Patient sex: M
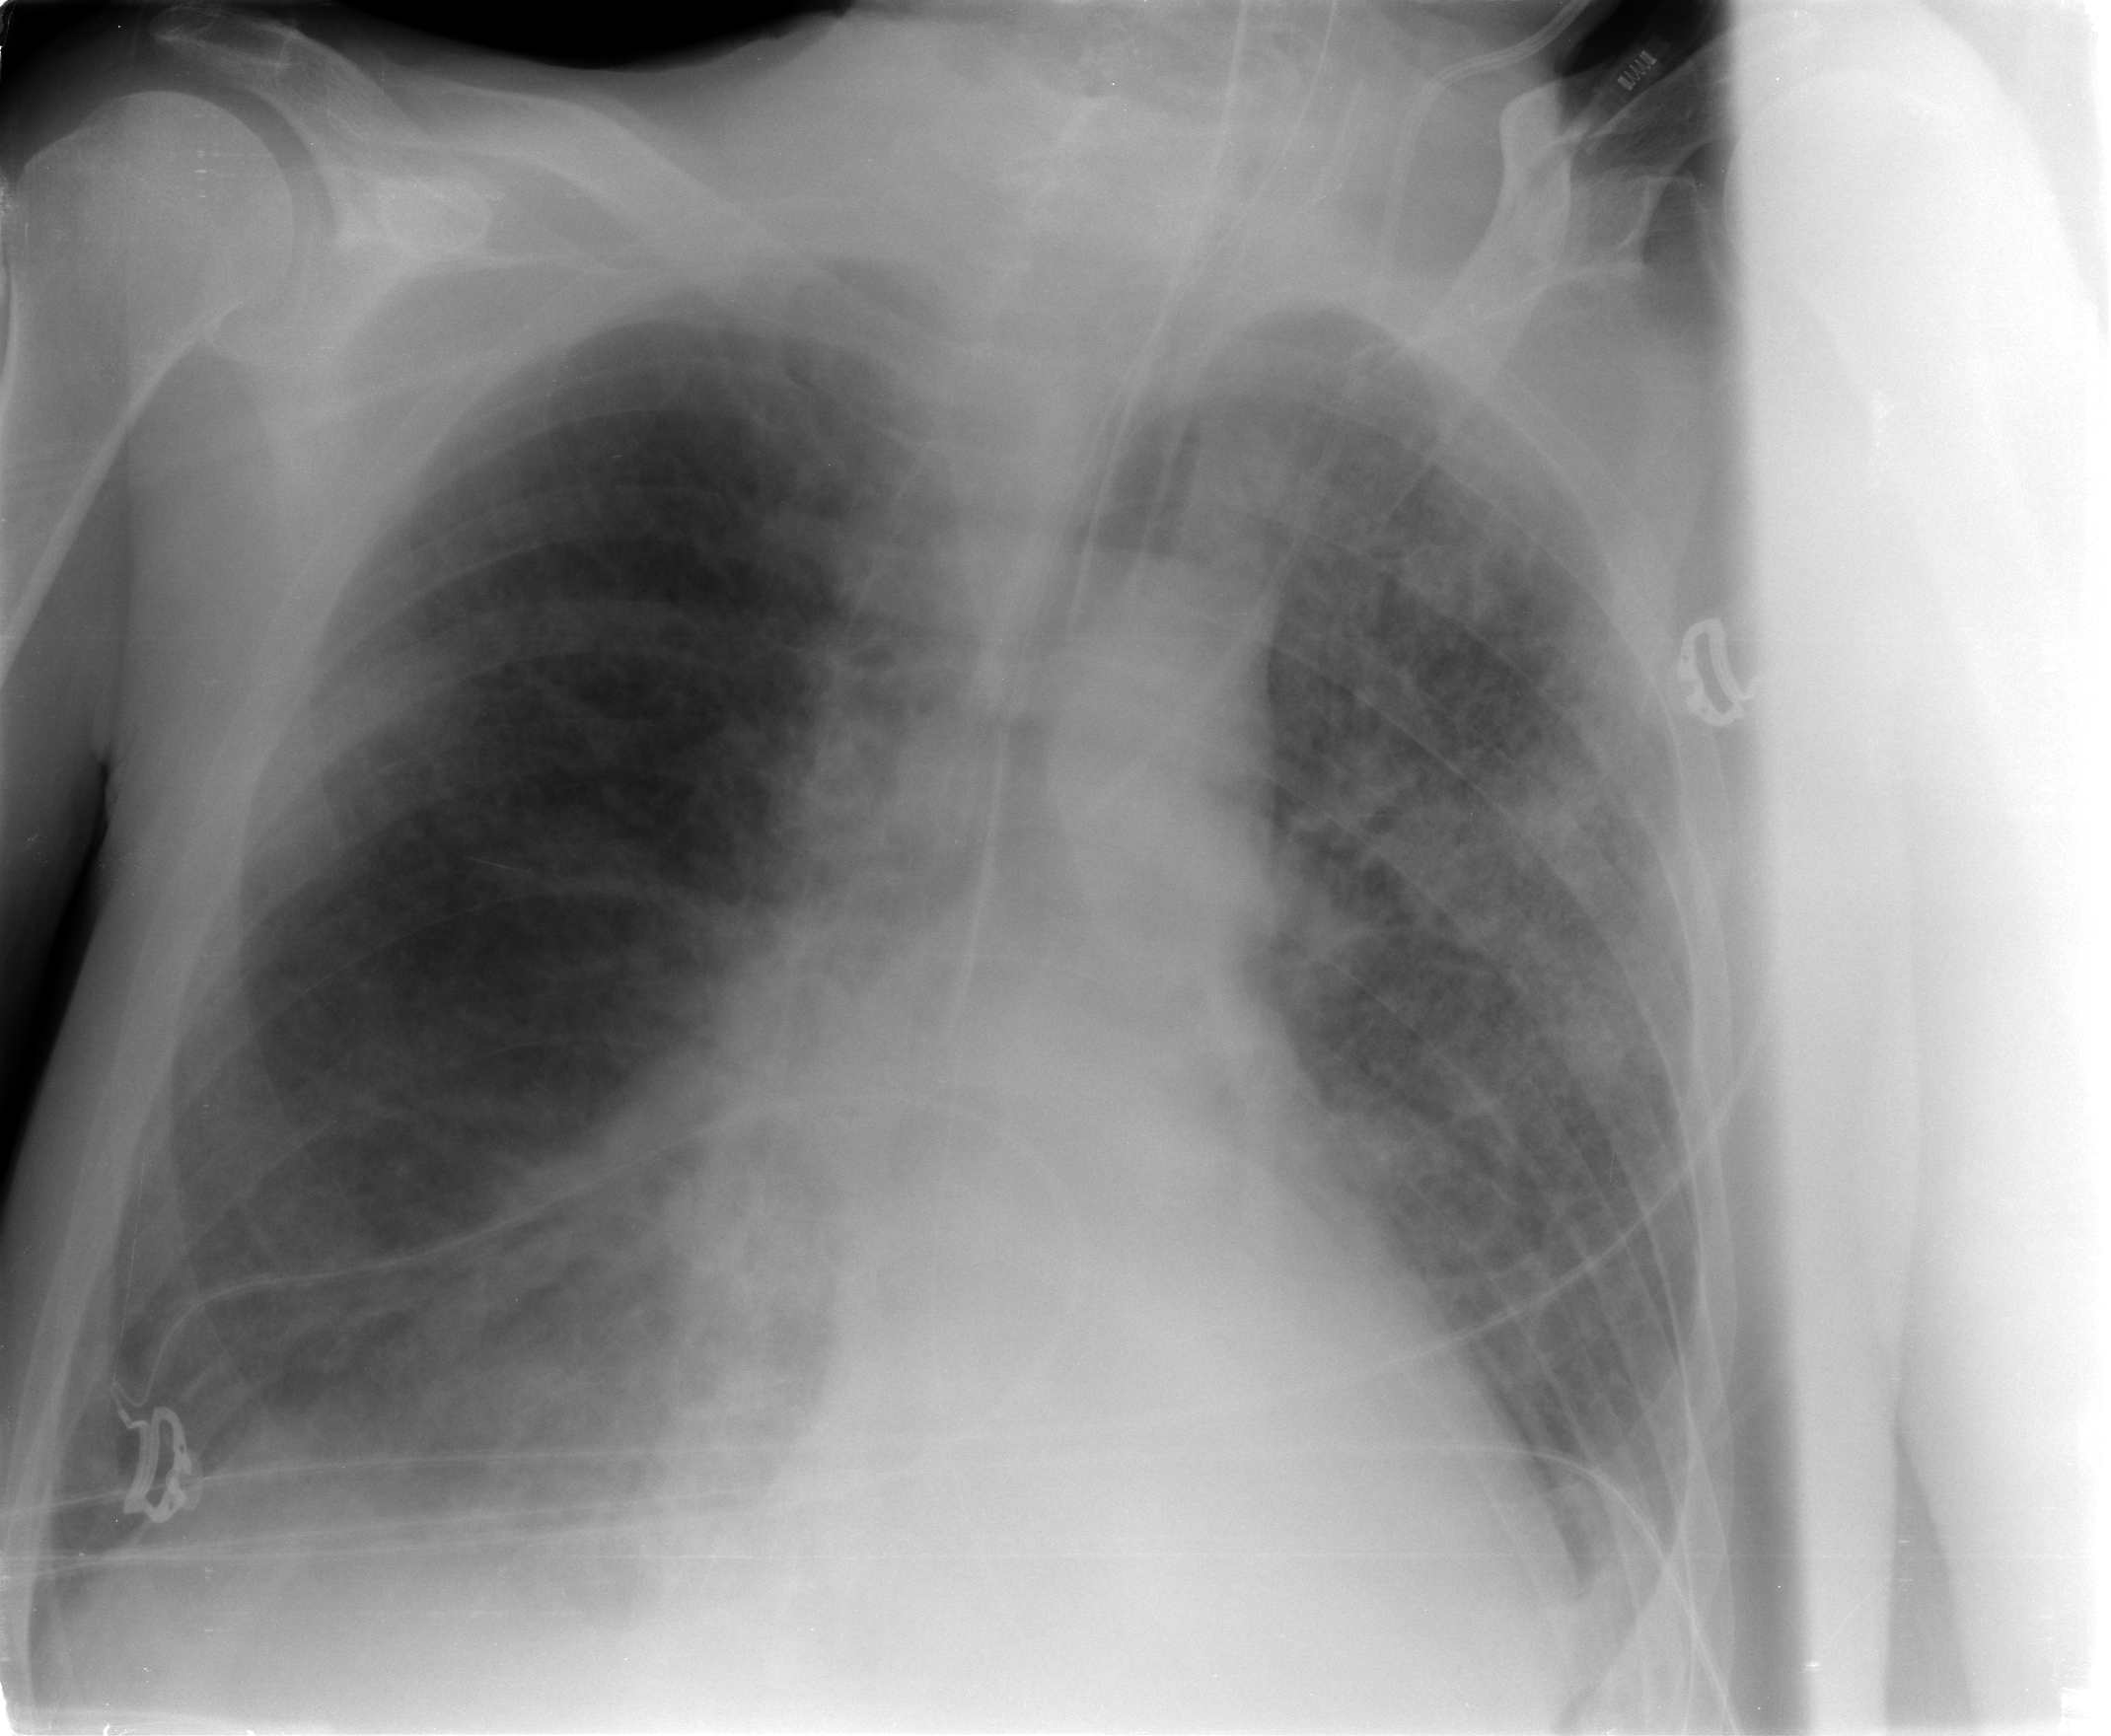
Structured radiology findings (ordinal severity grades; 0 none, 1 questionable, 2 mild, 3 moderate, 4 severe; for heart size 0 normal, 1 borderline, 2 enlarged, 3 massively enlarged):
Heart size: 0
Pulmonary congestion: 2
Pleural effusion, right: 2
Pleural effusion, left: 2
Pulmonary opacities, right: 0
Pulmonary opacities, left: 3
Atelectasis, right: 2
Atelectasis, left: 2